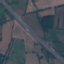
Land use / land cover class: Highway